Field crop: maize
Growth stage: 2
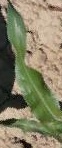
Species: maize